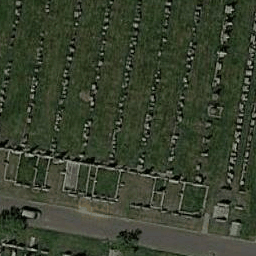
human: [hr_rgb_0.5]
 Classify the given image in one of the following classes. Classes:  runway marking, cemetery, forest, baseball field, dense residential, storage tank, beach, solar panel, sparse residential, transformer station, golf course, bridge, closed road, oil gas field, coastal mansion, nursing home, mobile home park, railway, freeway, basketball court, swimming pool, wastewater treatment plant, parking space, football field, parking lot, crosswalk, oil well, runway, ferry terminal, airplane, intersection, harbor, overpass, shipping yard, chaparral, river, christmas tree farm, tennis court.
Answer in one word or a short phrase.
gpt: cemetery